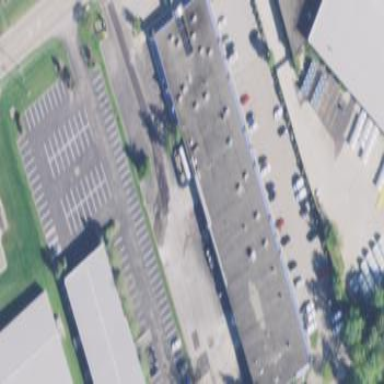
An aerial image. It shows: Retail building.